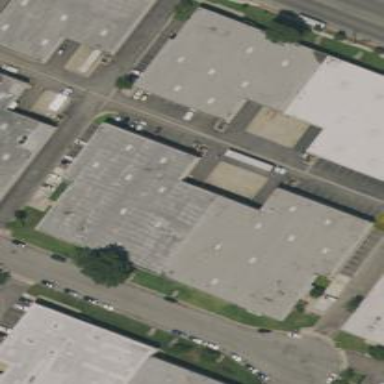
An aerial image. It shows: Warehouse building.